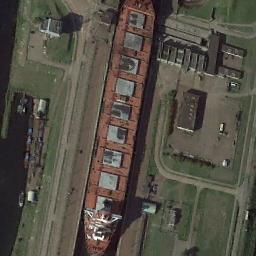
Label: ship